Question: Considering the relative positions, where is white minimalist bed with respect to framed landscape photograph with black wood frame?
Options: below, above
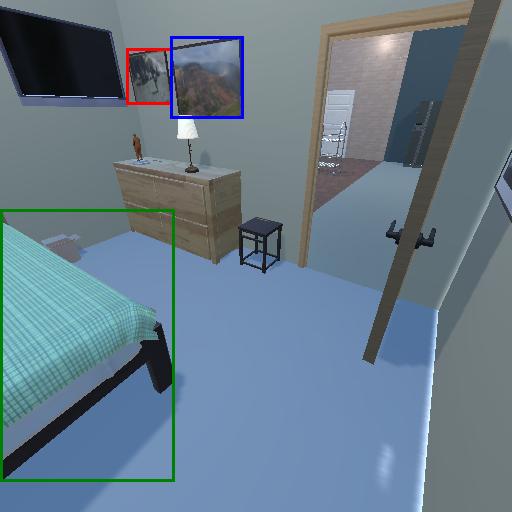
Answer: below